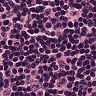
Metastatic tissue present: no